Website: macys
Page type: customer-info-address
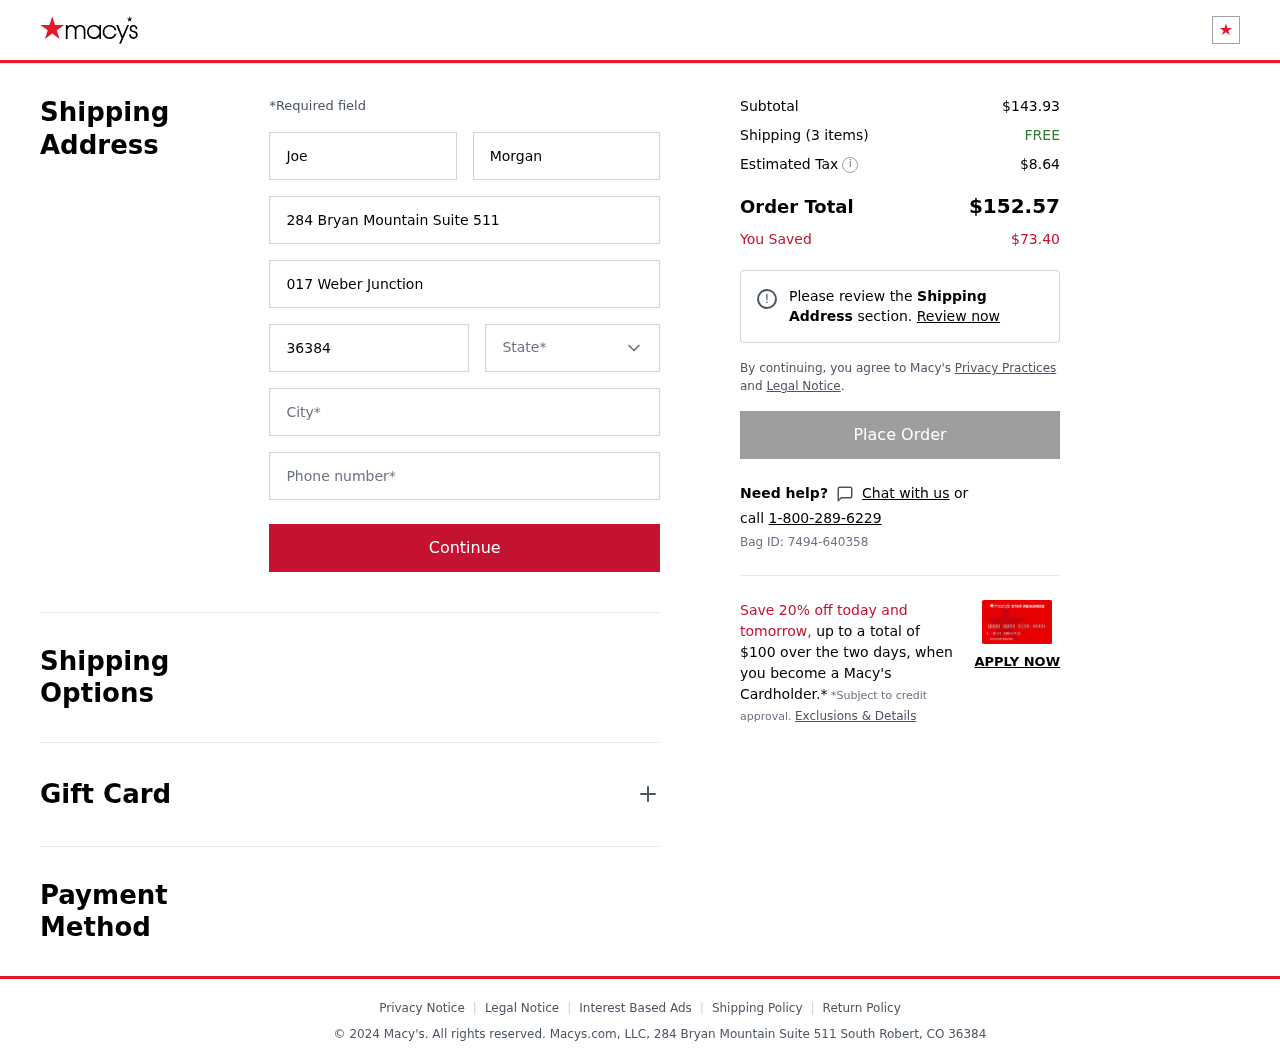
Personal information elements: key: PII_CITY
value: South Robert
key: PII_FIRSTNAME
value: Joe
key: PII_LASTNAME
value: Morgan
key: PII_PHONE
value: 6228077304
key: PII_POSTCODE
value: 36384
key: PII_STATE
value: Colorado
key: PII_STREET
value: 284 Bryan Mountain Suite 511
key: PII_STREET2
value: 017 Weber Junction
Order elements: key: ORDER_SUBTOTAL
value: $143.93
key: ORDER_NUM_ITEMS
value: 3
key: ORDER_SHIPPING_COST
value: FREE
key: ORDER_TAX
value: $8.64
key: ORDER_TOTAL
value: $152.57
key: ORDER_SAVINGS
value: $73.40
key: ORDER_BAG_ID
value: Bag ID: 7494-640358